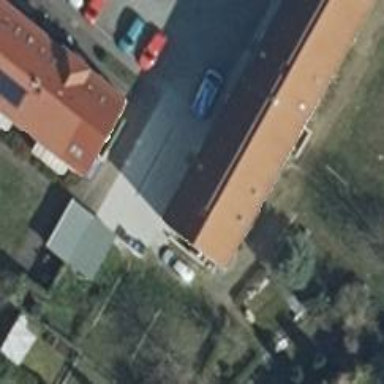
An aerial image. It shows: Residential building.